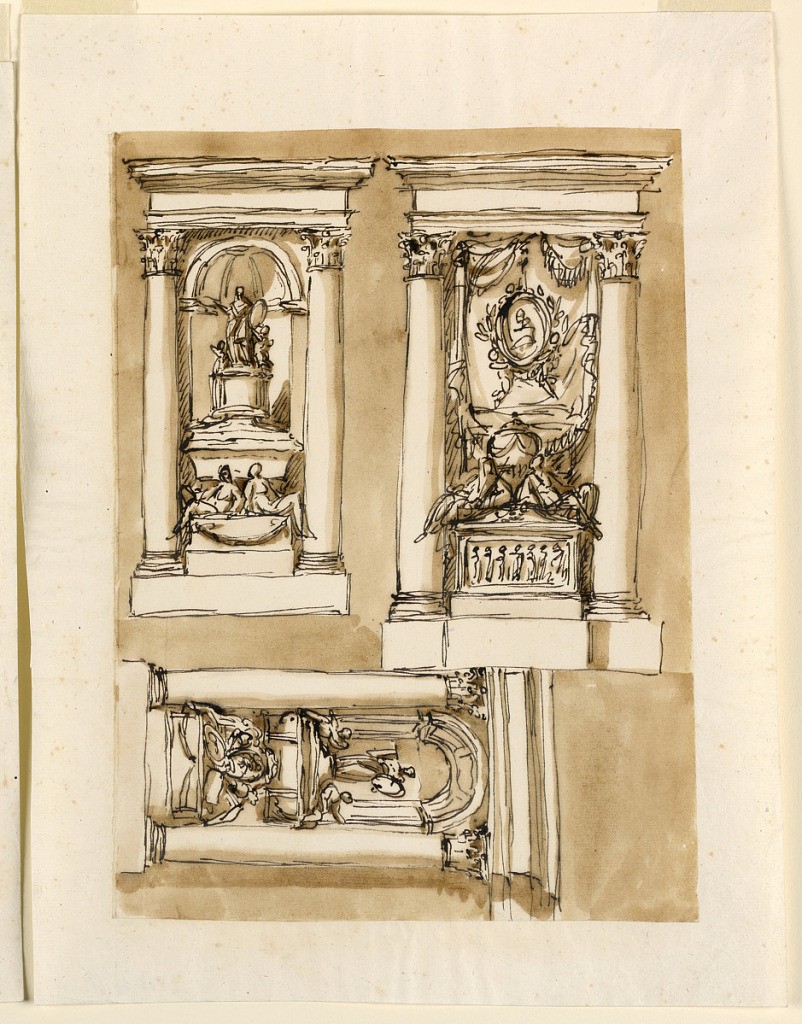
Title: Three tombs
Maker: Giuseppe Barberi, Italian, 1746–1809
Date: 1796
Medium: Pen and brown ink, brush and brown wash on lined off-white laid paper
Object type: Drawing
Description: Upper row, left. The architectural setting is similar to 1938-88-1298, right row, above. The scheme of the monument is a variation of 1938-88-1298, left row, below. The pedestal has two offsets, with a festoon in the upper one as the only decoration. Above it sit two female allegories. On top of the sarcophagus is a pedestal. Upon it a figure, standing, carrying a medallion together with a putto standing beside her, at right. At left, another putto, kneeling. At right: the architectureal setting is the usual intercolumniation with the entablature. In the upper part is a drapery with in front a medallion with a bust portrait, surrounded by branches and supported by two flying putti. Below is a pedestal with a relief. Sitting upon it, beside an urn, are two femal allegories. Lower row, horizontally. The architectural setting is similar to 1938-88-1296, with a niche similar to 1938-88-1350. The lower part is a variation of the upper row, at left, with a somewhat richer decorated pedestal and a trophy of arms on top. The upper part is a variation of 1938-88-1299, above, at left. The standing figure on top, a woman carrying a medallion. The sarcophagus is tube-like.